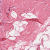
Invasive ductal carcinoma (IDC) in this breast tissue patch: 0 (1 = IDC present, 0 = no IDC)